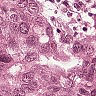
Metastatic tissue present: yes